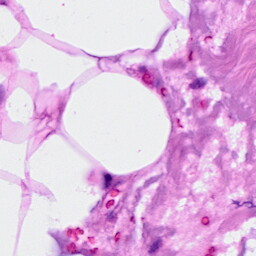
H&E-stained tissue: Breast